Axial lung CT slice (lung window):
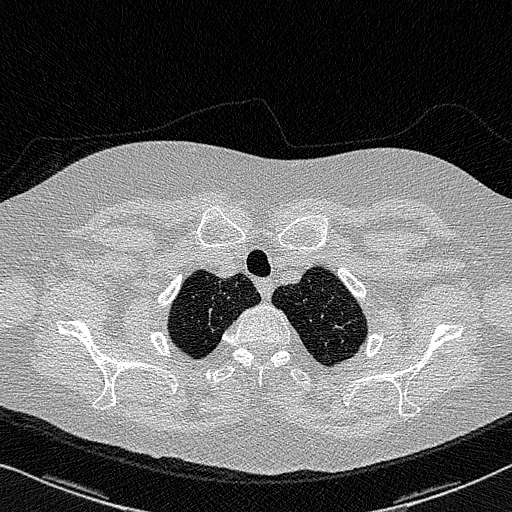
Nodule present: no